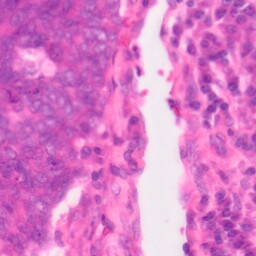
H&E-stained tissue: Colon